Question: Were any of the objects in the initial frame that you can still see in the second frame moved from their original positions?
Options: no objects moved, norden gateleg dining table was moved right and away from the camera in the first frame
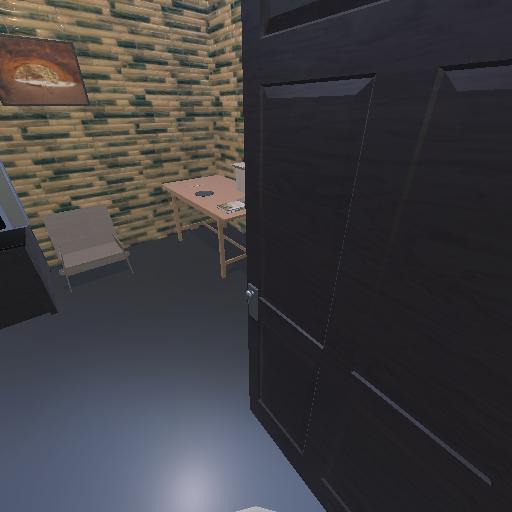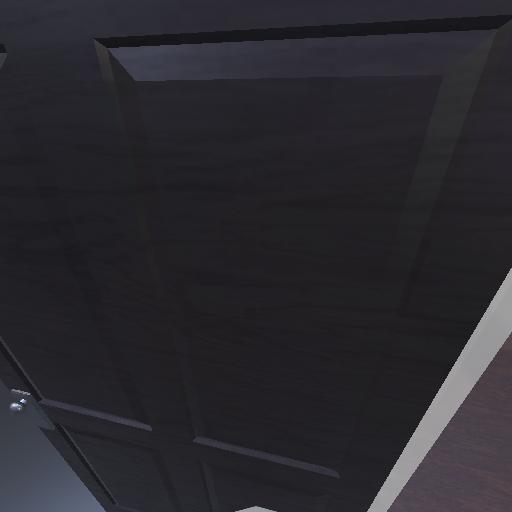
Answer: no objects moved